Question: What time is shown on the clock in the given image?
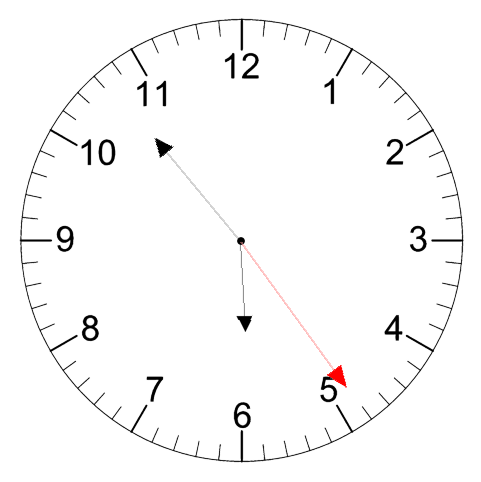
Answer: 05:53:24